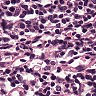
Metastatic tissue present: no